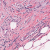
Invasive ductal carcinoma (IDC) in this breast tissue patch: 1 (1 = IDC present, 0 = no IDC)